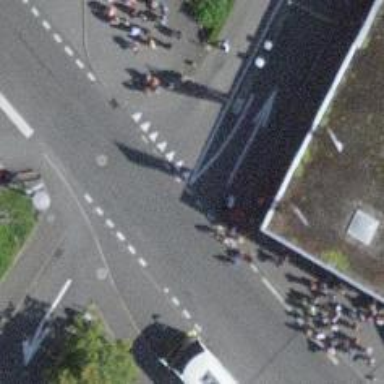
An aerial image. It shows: Kerb barrier.